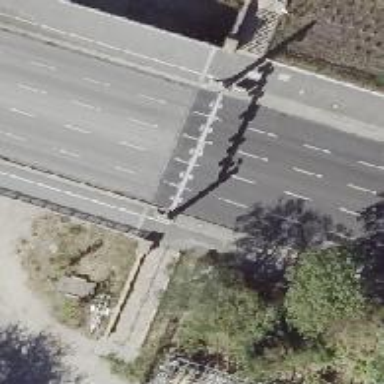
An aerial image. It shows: Bridge with gantry structure designed to manage lanes.